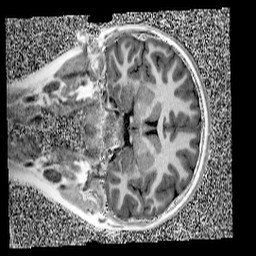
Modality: UNIT1
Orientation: coronal
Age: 13
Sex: female
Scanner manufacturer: siemens
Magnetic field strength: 3 T
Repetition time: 4 s
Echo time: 0.00299 s